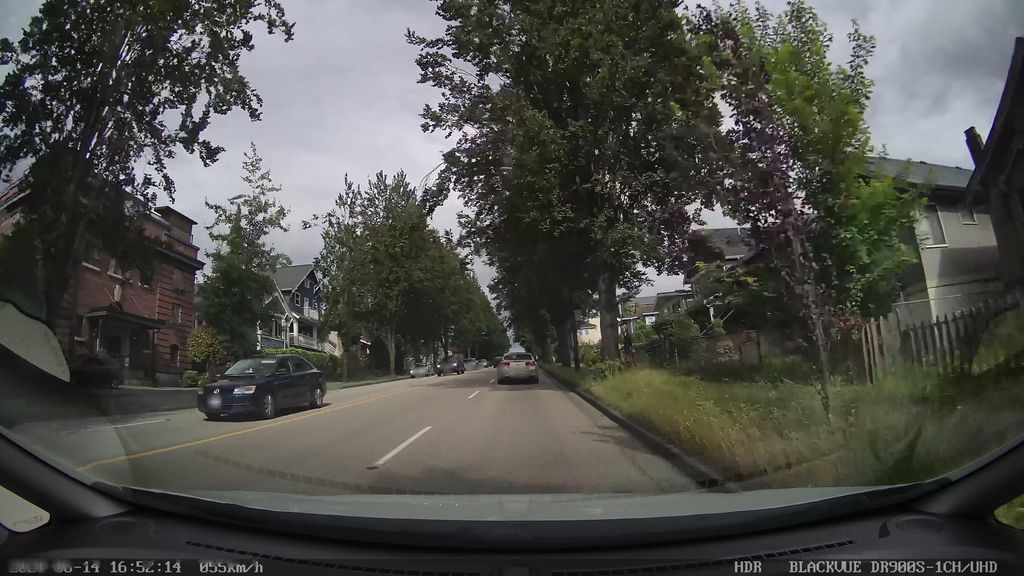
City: vancouver